Interaction volume radius: 5 \u00c5
Interaction volume height: 10 \u00c5
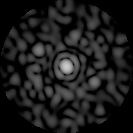
Disorder parameter: 0.878